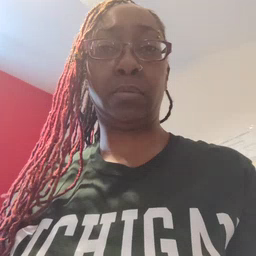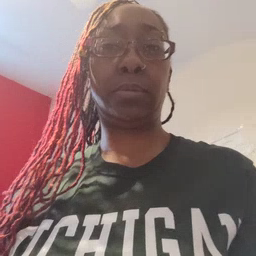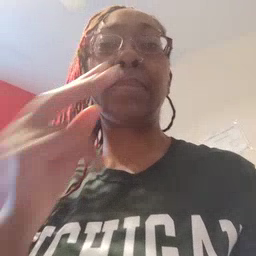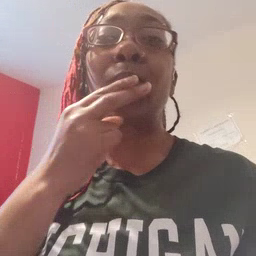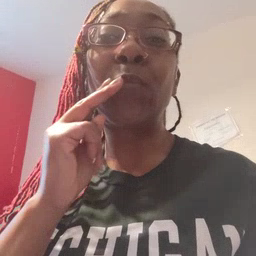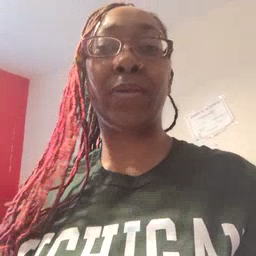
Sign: kiss